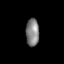
Tissue: skin
Cell type: Epithelial cells
Senescence score: 0.2849
Nuclear area (px): 362
Mean DAPI intensity: 128.326